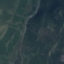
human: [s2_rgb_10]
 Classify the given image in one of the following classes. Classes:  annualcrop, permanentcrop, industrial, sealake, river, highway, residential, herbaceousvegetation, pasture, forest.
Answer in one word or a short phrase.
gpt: HerbaceousVegetation